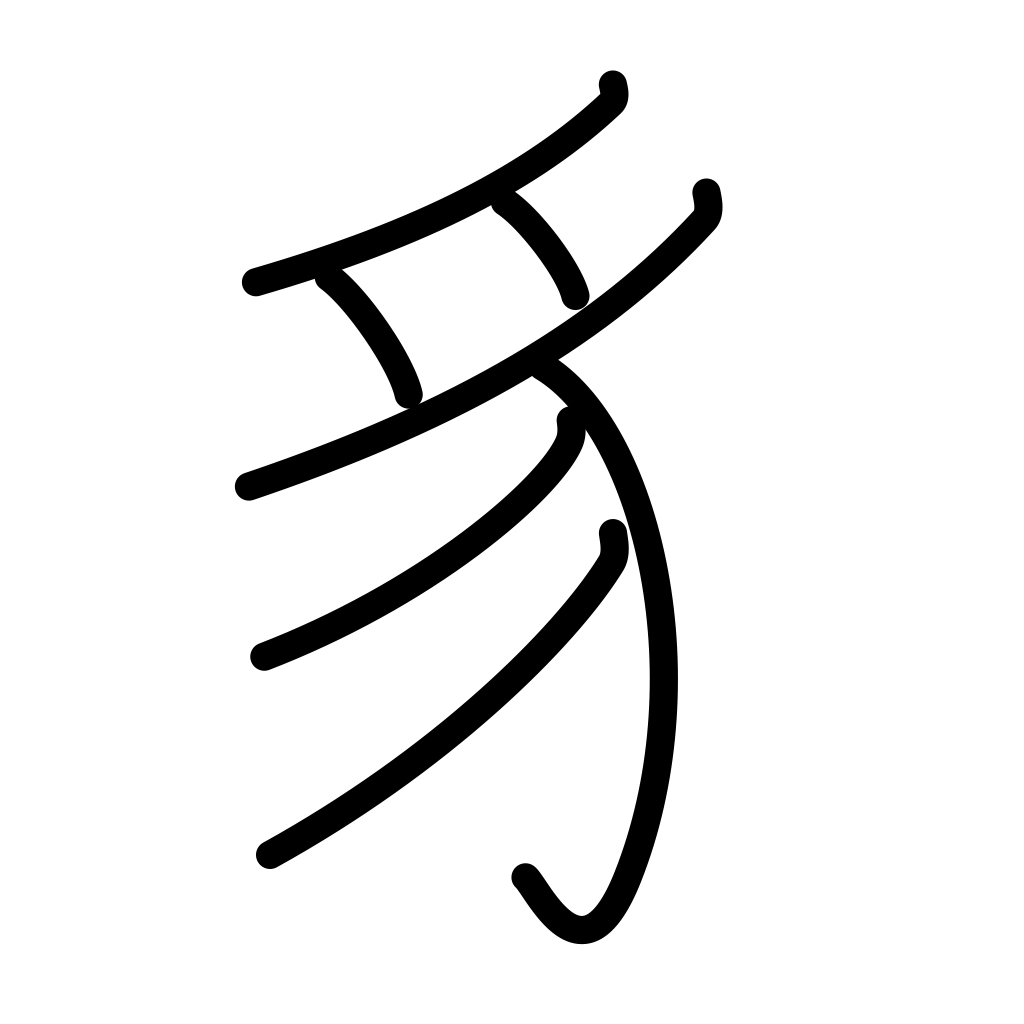
Meaning: snake, legless insect